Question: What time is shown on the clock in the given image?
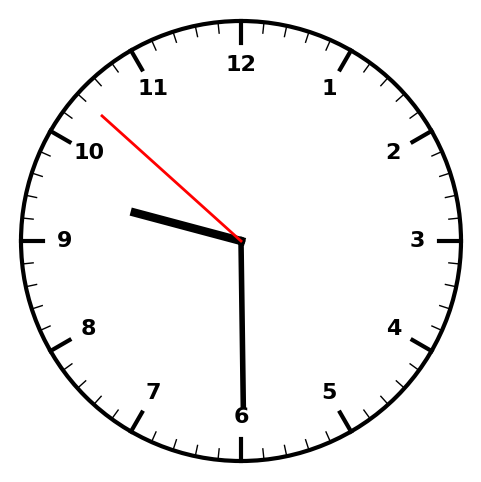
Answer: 09:29:52